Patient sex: M
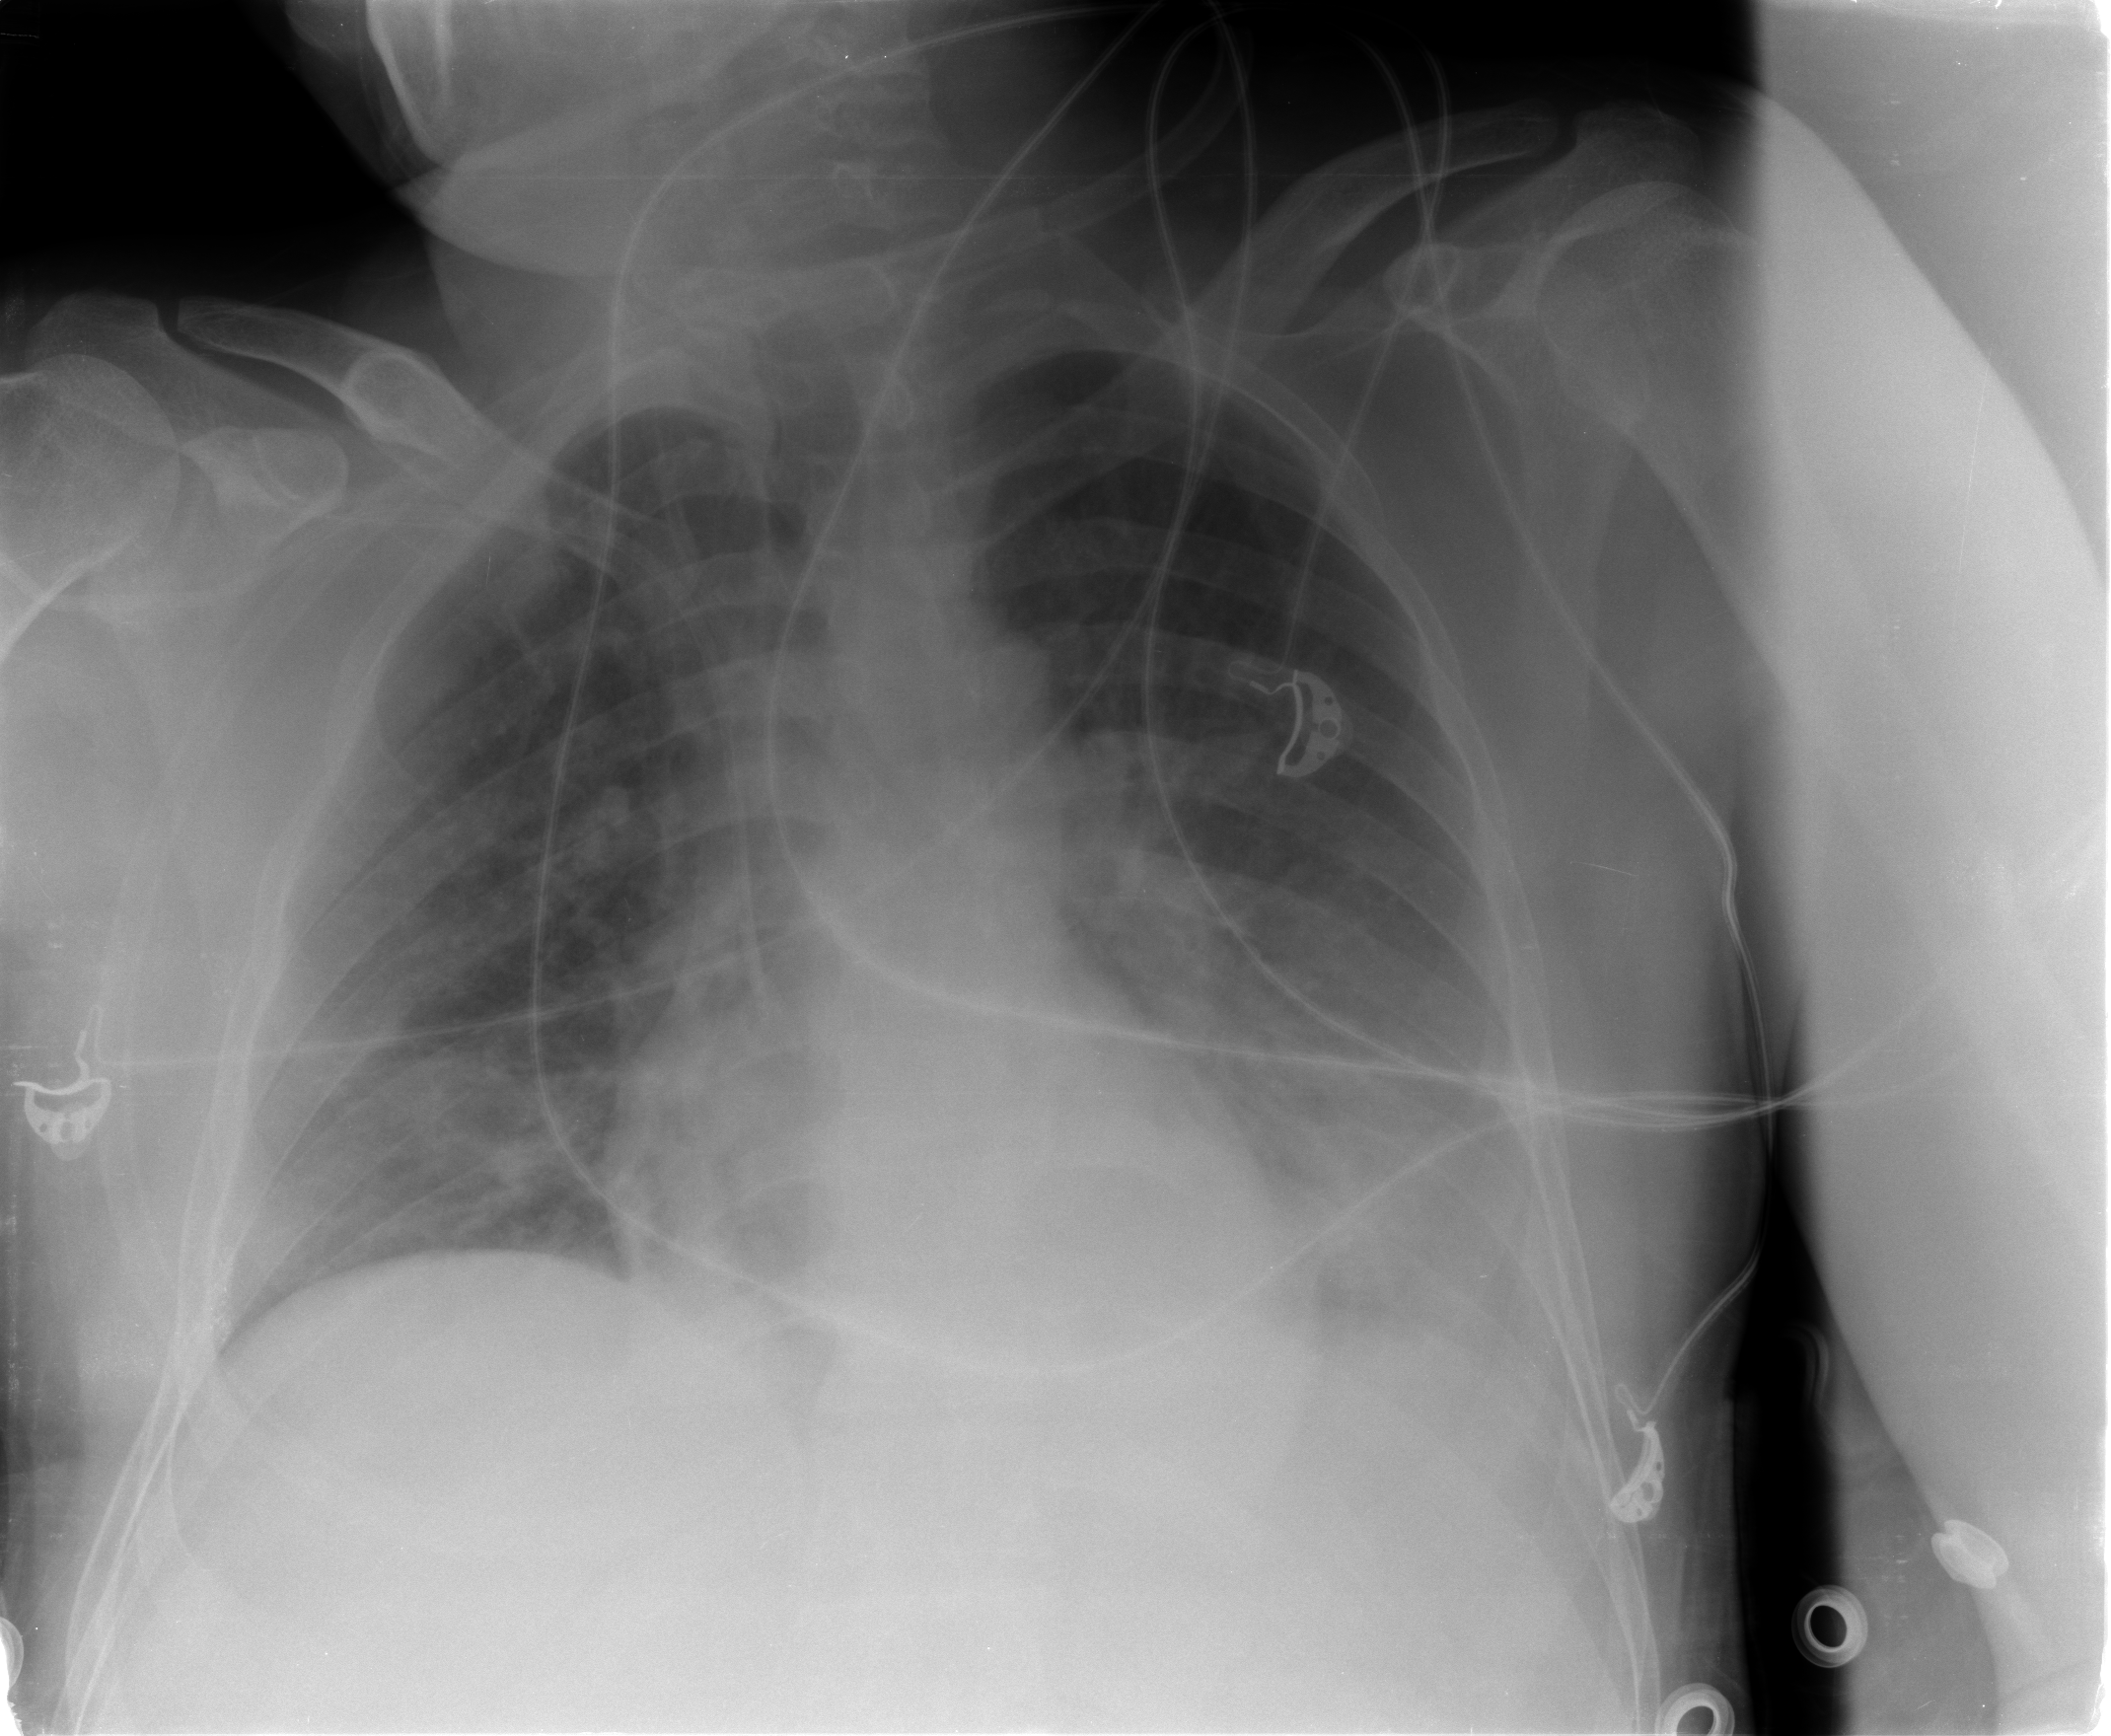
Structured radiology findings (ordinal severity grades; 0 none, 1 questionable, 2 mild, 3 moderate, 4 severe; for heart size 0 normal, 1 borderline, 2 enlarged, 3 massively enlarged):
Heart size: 0
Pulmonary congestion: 2
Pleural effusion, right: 1
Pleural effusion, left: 2
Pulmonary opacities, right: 2
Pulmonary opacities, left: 3
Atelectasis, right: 2
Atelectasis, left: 2